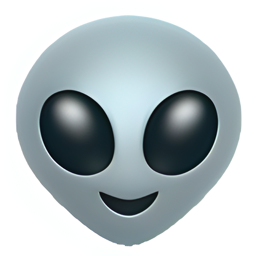
Name: extraterrestrial alien
Emoji: 👽
Group: Smileys & Emotion
Sub-group: face-costume